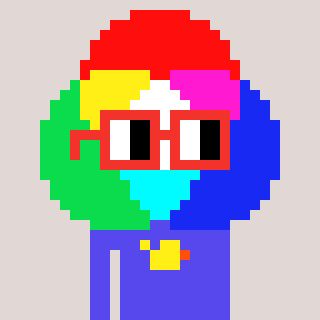
a pixel art character with square red glasses, a color circle-shaped head and a computerblue-colored body on a warm background